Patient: sex M, age 58
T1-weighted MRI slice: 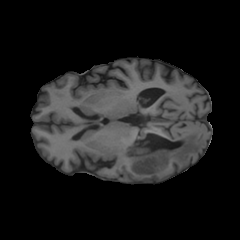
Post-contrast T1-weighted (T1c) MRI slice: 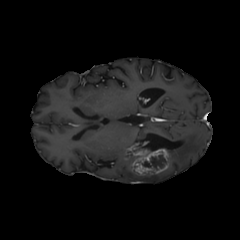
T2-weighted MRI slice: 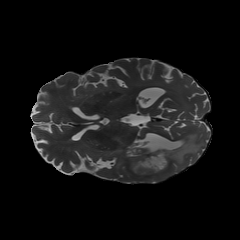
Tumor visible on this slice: yes
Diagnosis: Glioblastoma, IDH-wildtype
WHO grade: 4